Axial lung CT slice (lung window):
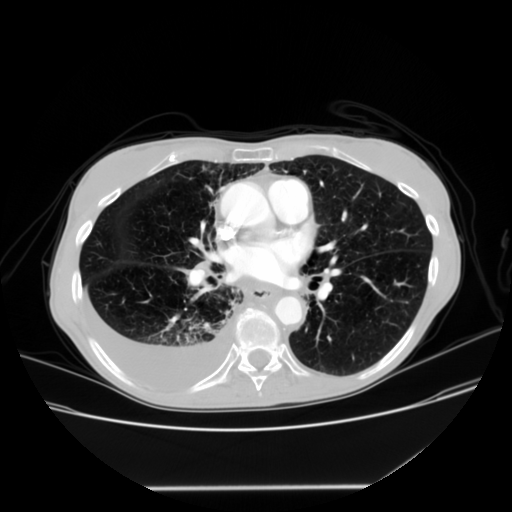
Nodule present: no